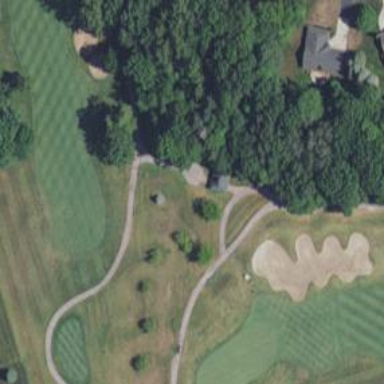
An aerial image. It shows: Service road used as golf cart path.